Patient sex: M
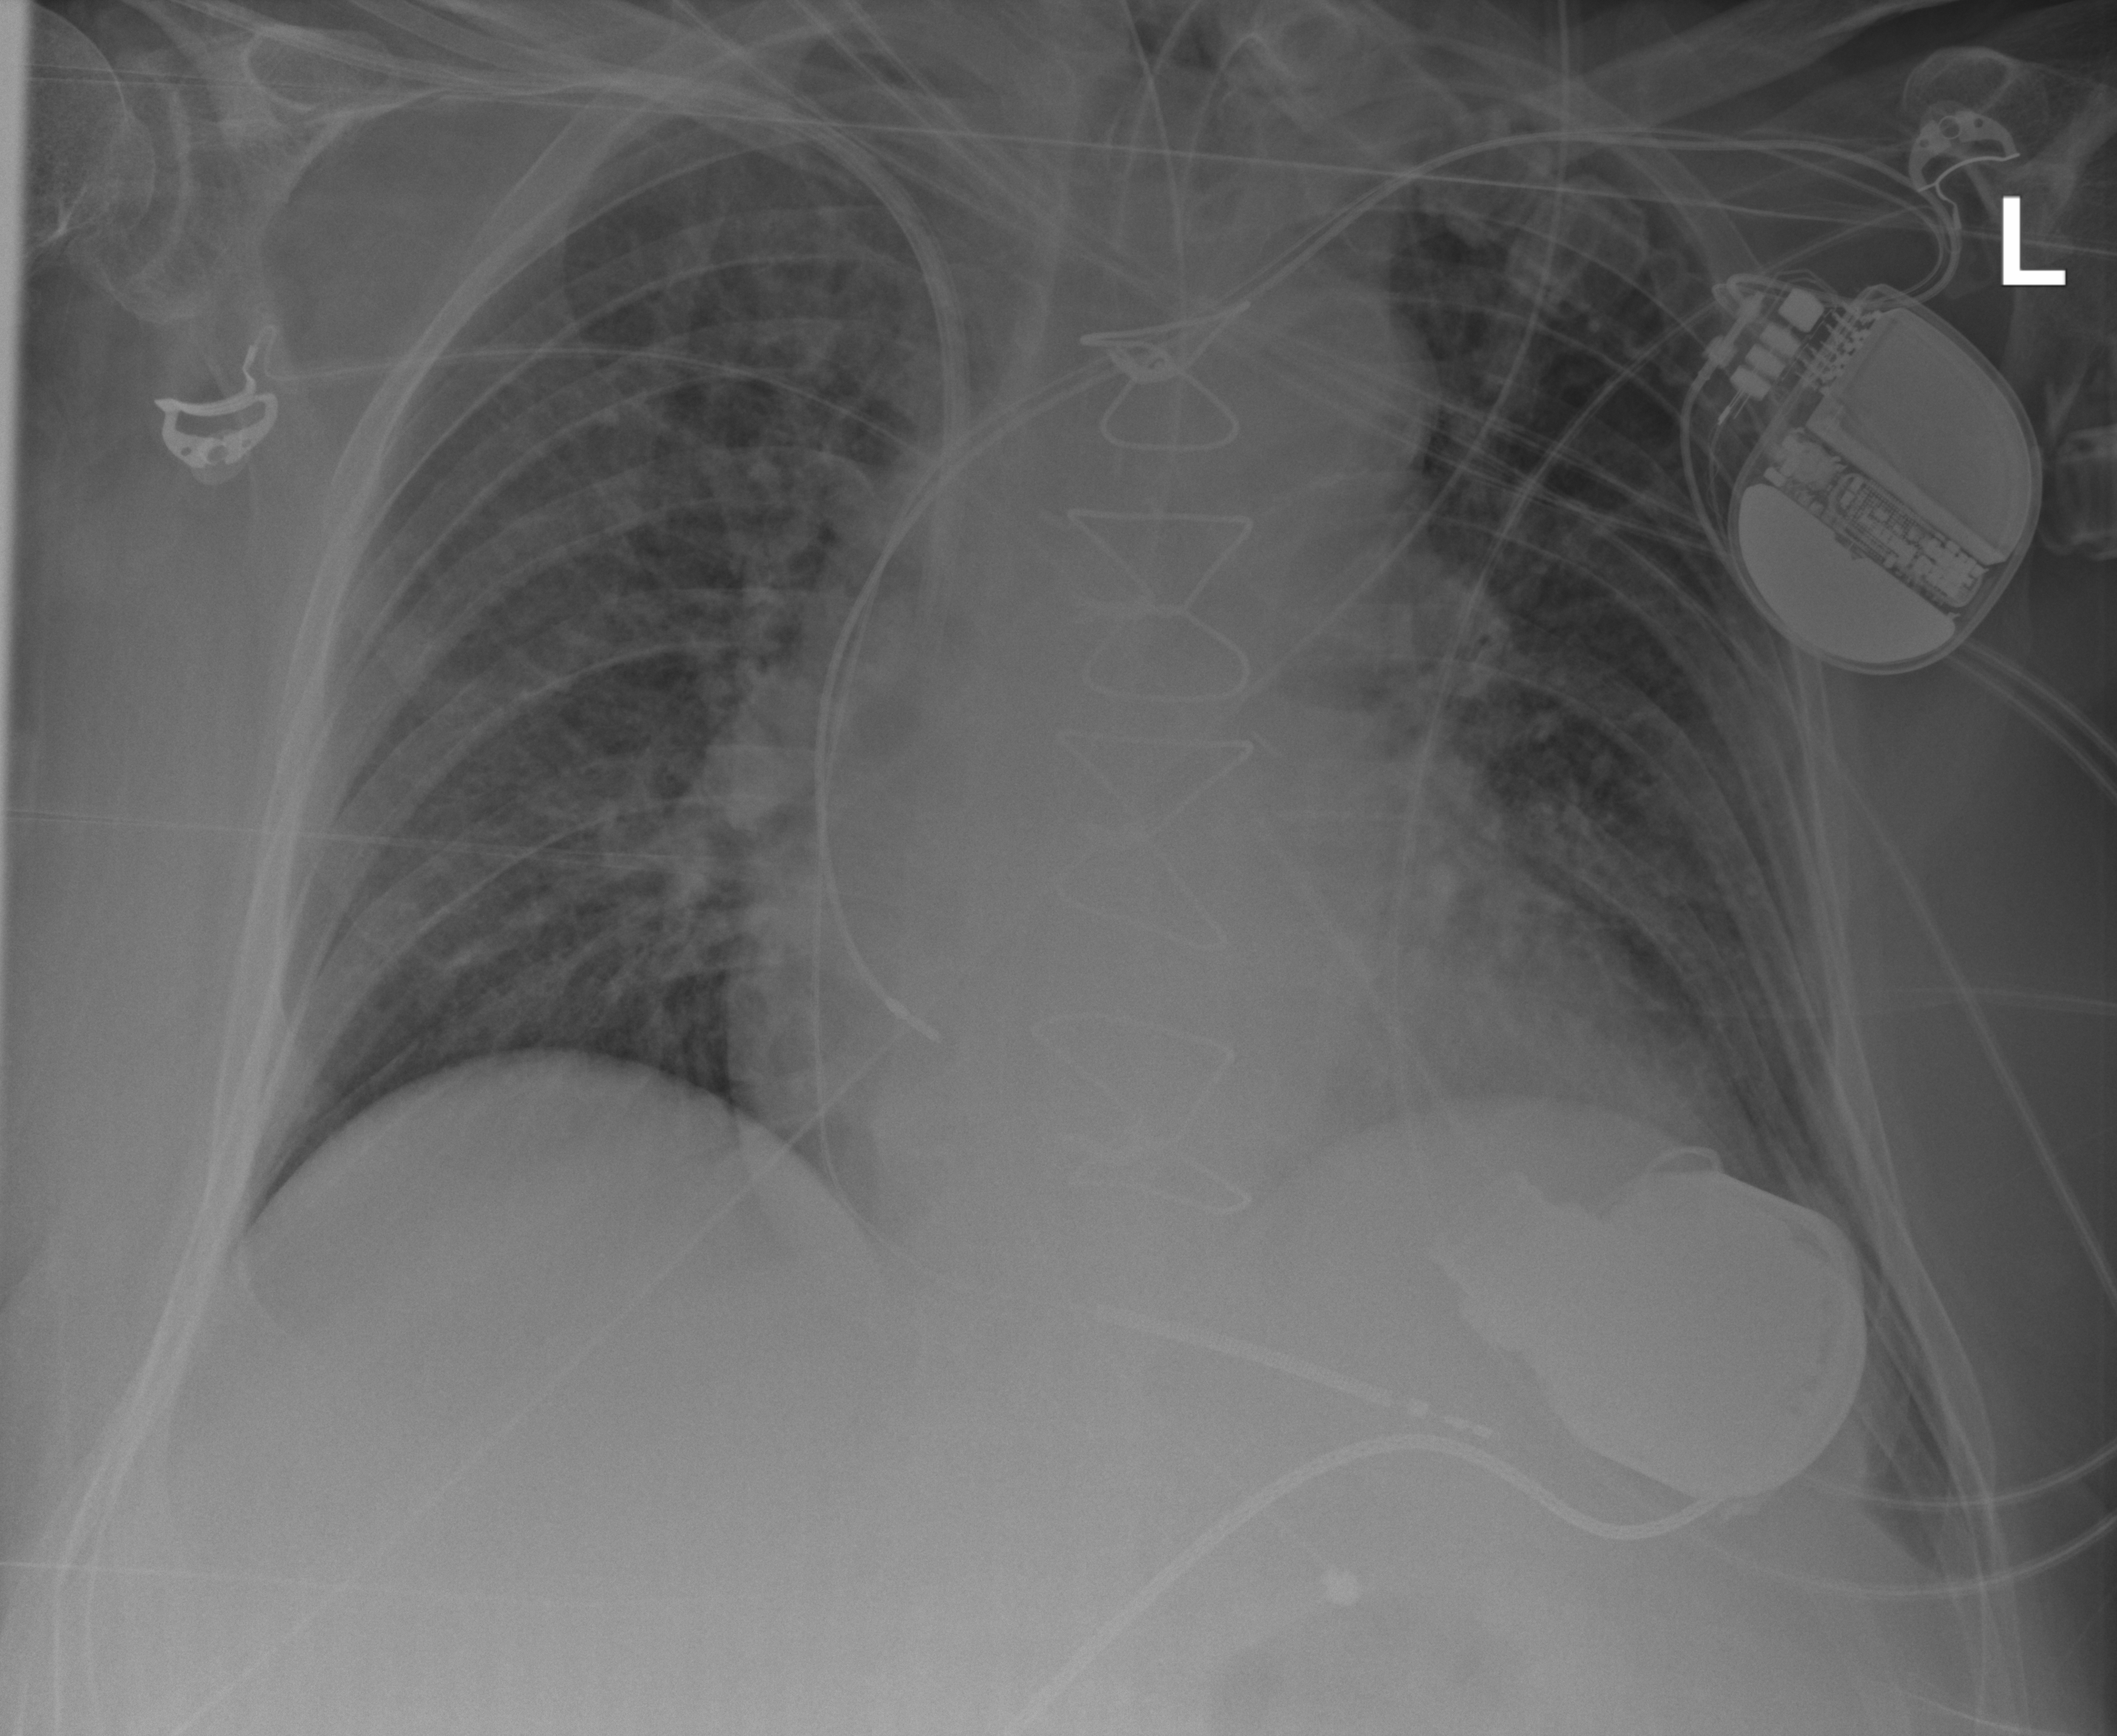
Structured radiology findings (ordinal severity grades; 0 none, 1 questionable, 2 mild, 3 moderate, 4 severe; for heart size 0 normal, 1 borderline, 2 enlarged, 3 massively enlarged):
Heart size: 2
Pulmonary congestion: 2
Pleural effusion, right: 0
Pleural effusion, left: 0
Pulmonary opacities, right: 2
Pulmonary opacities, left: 2
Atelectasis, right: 2
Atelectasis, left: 2